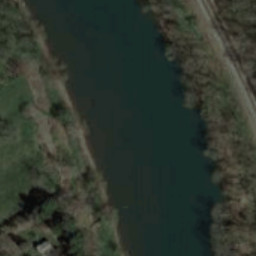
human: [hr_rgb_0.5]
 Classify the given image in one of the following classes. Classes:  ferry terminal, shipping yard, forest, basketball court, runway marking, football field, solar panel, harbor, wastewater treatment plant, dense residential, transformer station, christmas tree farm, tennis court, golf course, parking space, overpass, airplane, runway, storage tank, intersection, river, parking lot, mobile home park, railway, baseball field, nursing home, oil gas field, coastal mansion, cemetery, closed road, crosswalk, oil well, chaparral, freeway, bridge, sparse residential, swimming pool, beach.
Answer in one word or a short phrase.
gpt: river